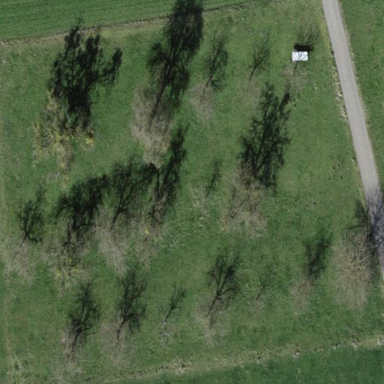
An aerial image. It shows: Orchard.